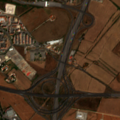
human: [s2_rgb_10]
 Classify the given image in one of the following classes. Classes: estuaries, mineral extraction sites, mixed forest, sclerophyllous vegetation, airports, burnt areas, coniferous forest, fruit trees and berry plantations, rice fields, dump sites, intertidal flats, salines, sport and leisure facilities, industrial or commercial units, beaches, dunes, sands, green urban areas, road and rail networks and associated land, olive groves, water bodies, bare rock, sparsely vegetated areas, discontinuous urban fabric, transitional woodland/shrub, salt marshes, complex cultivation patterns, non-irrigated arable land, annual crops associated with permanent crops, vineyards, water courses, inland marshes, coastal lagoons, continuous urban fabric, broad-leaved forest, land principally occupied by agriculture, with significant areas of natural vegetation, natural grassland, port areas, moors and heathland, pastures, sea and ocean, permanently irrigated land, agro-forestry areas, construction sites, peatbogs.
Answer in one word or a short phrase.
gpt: continuous urban fabric, industrial or commercial units, permanently irrigated land, complex cultivation patterns